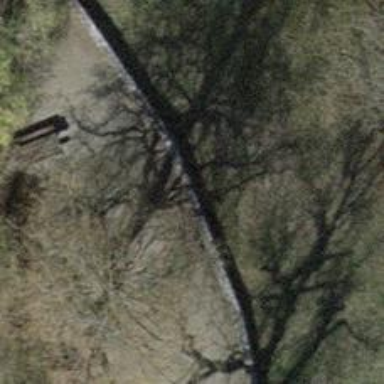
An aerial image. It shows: Wall barrier.